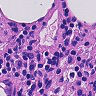
Metastatic tissue present: no